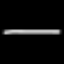
Label: line